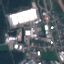
Land use / land cover class: Industrial